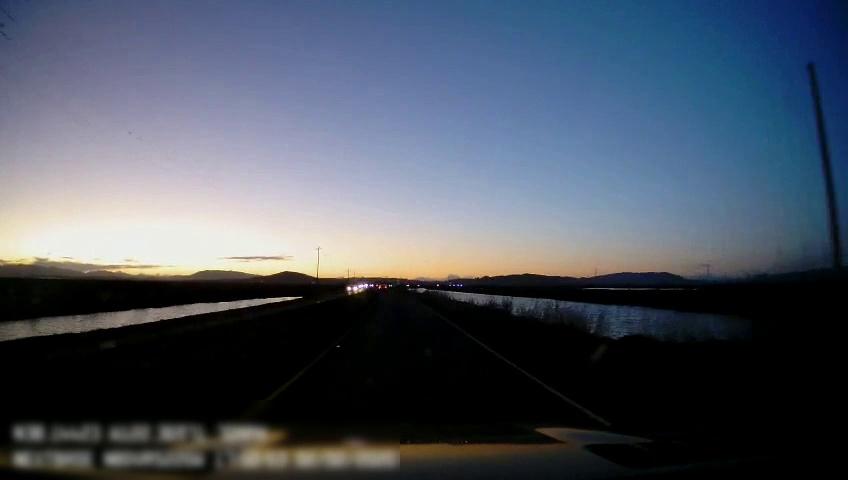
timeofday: Dusk/Dawn/Twilight
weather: Sunny
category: Drivable Space
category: Lanes | Current Lane
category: Lanes | Current Lane